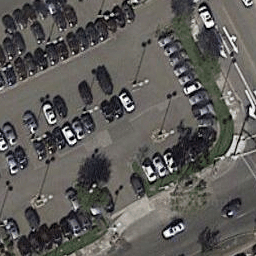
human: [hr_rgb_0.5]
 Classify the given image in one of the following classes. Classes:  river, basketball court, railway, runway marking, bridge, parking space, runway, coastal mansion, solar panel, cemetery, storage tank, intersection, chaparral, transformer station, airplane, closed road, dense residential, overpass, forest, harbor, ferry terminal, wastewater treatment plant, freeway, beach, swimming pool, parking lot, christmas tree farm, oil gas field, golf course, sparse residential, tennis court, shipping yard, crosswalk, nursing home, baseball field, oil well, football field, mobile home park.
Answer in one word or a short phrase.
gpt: parking lot